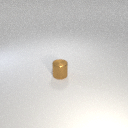
small brown metal cylinder